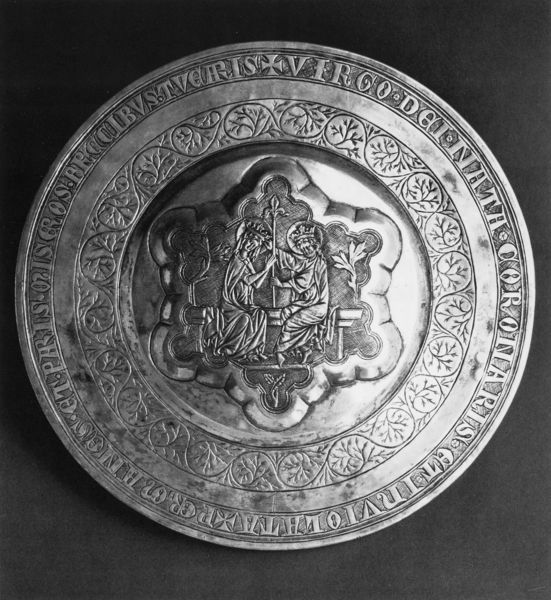
Titel: Patene
Standort: Herstellungsort: Wien (EU - AUT)
Institution: Klosterneuburg, Stiftsmuseum
Schlagwörter: blätter, menschen, rund, relief, dekoration, metall, bronze, zinn, stern, text, schnitzerei, heiligenschein, heilige, maria, schwarweiß, virgo, reliquium